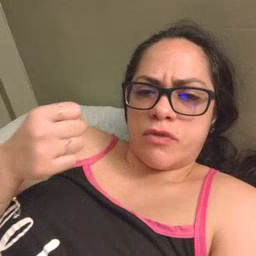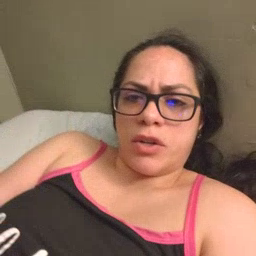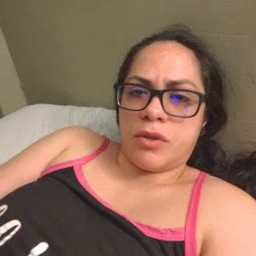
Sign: refrigerator